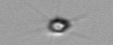
Label: Calciopappus